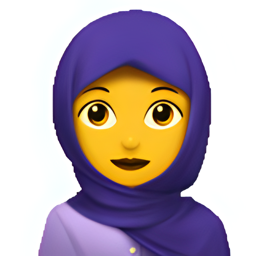
Name: person with headscarf
Emoji: 🧕
Group: People & Body
Sub-group: person-role